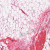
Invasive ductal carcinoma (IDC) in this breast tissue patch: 0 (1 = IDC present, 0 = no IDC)